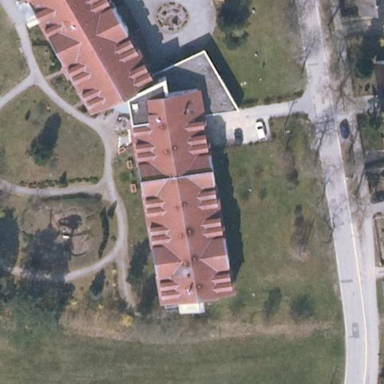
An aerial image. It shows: Building.